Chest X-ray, PA view. Patient: 13 years old, sex M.
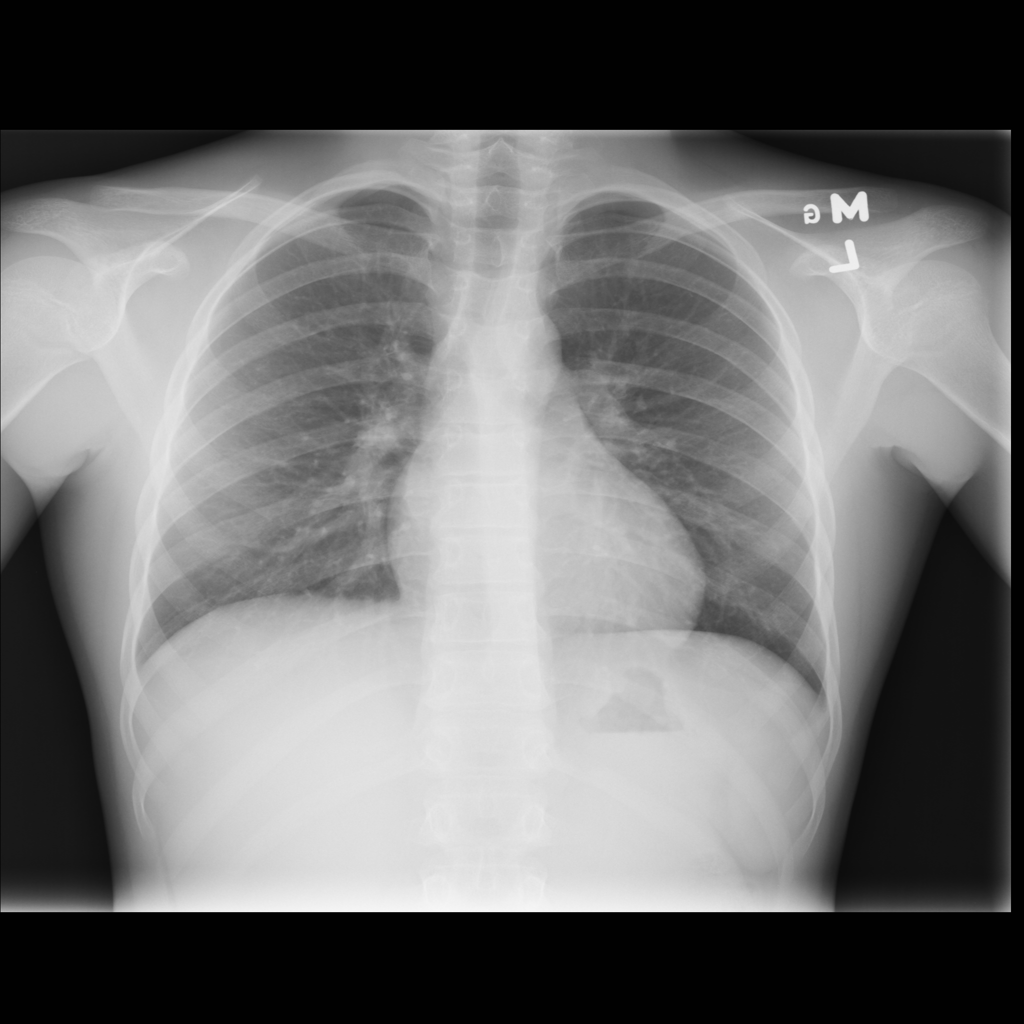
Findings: No Finding